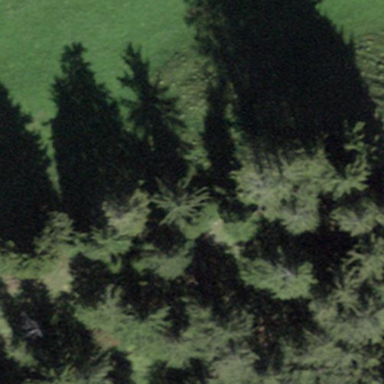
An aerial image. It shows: Forest area.